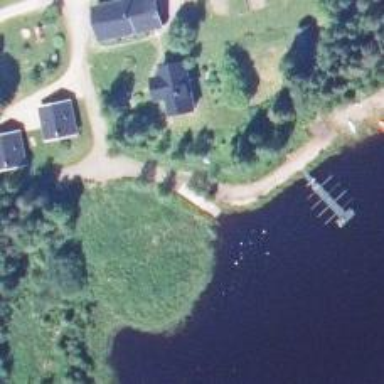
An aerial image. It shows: Slipway on service road designed for leisure land access.